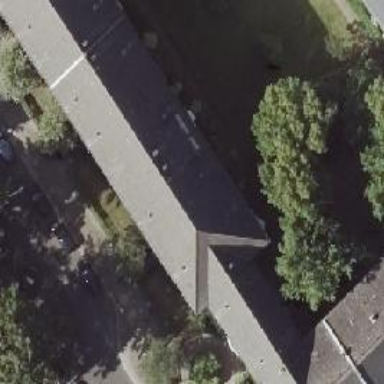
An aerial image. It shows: Building with ridge on the roof.